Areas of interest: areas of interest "Ski Resort"
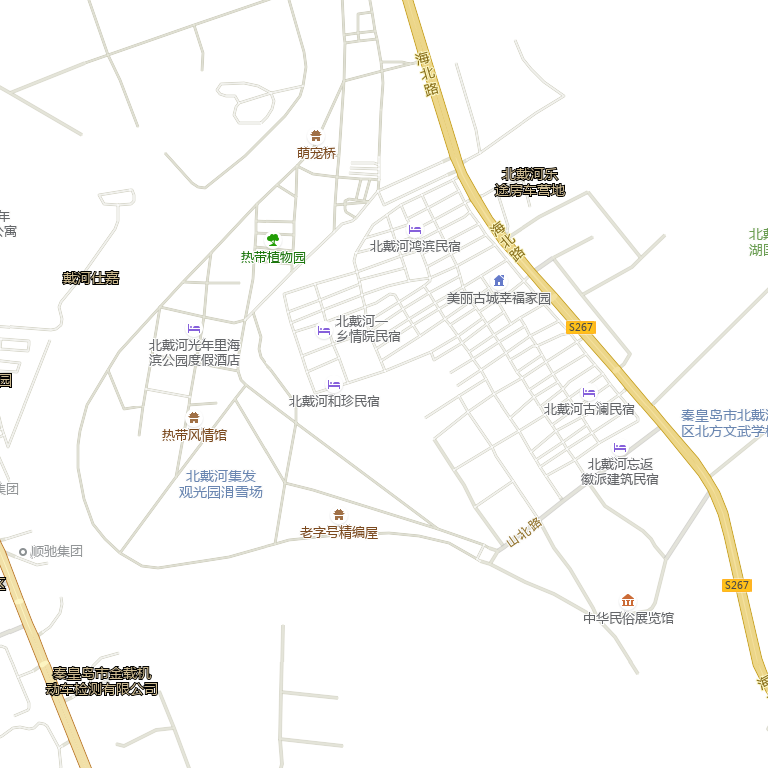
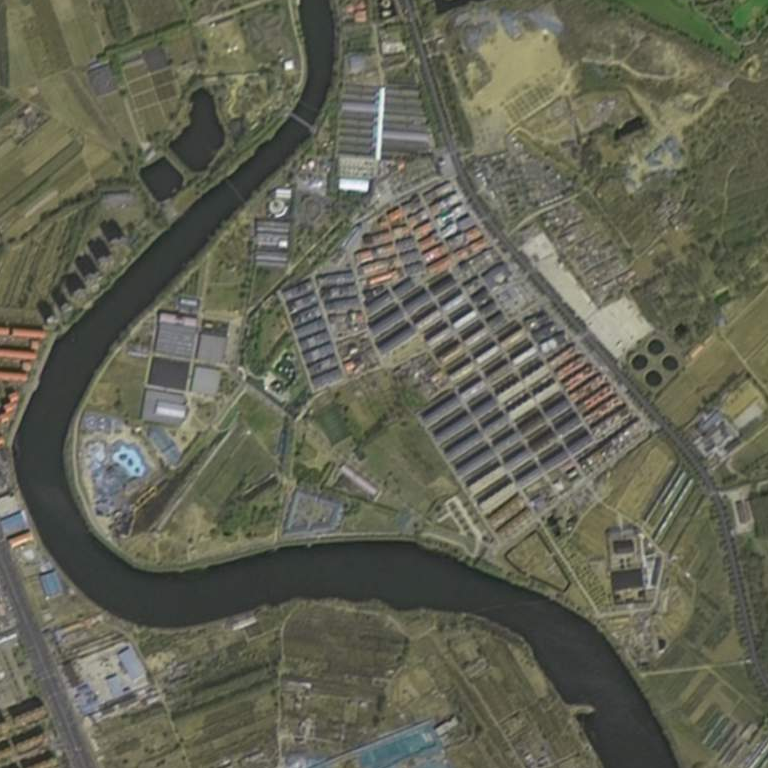